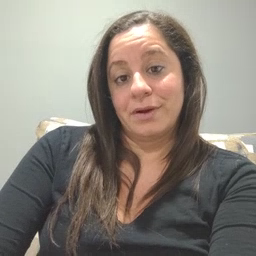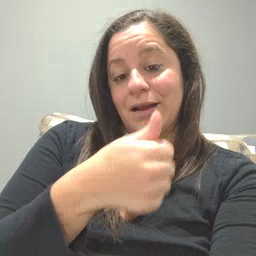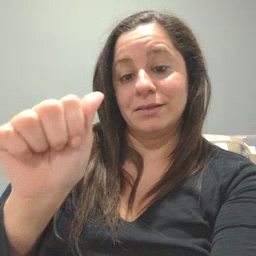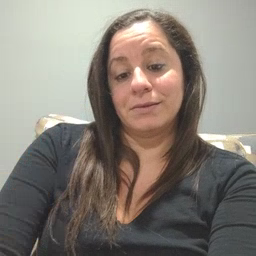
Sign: any